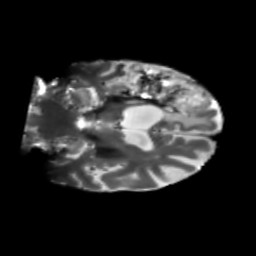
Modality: T2w
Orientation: coronal
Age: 68
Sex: male
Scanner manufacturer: siemens
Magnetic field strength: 3 T
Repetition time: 5.25 s
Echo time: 0.08 s